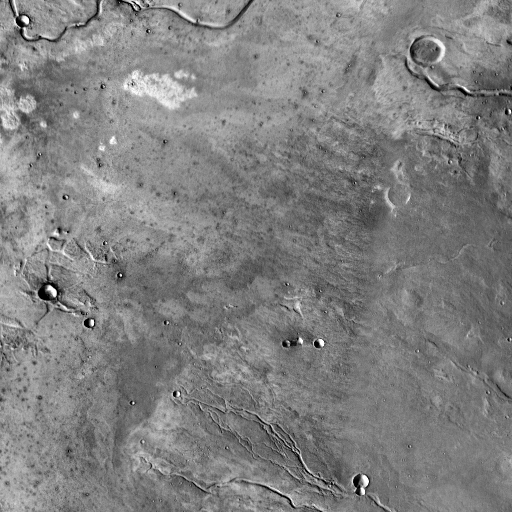
Crater classes present: Background, Other, Buried